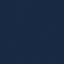
Land use / land cover: SeaLake